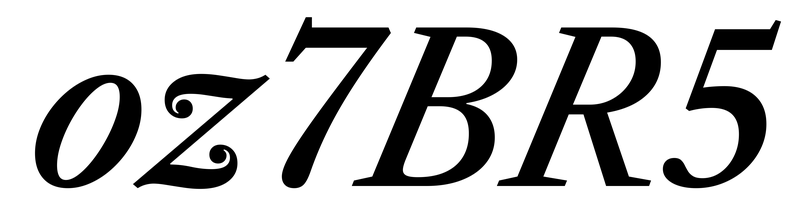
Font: LibreCaslonText-Italic_Medium_Italic